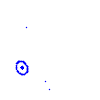
Particle: proton